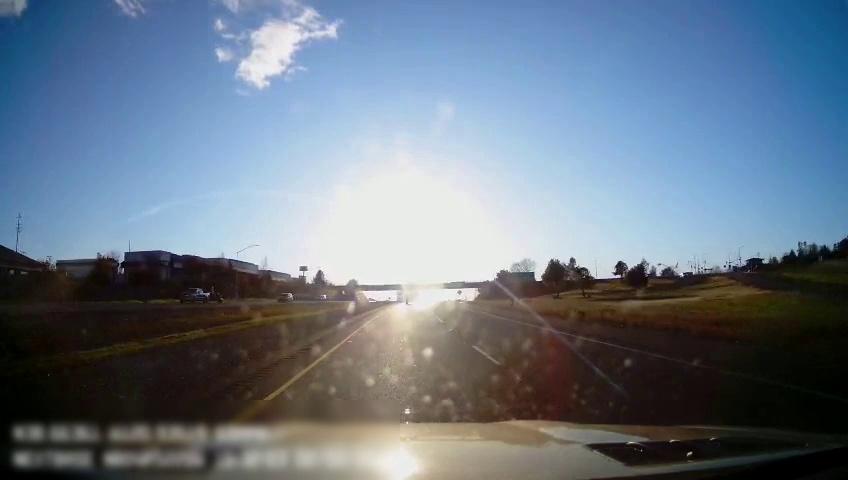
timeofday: Day
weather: Sunny
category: Drivable Space
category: Drivable Space
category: Drivable Space
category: Vehicles | Truck
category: Vehicles | Truck
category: Vehicles | SUV
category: Vehicles | SUV
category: Lanes | Current Lane
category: Lanes | Current Lane
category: Lanes | Alternate Lane
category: Traffic | Signs
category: Traffic | Signs